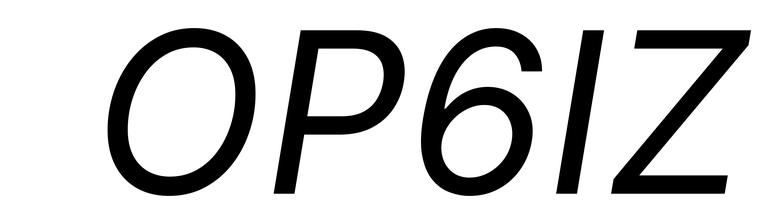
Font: Inter-Italic_Italic